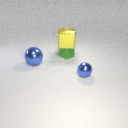
small blue metal sphere to the right of large blue metal sphere